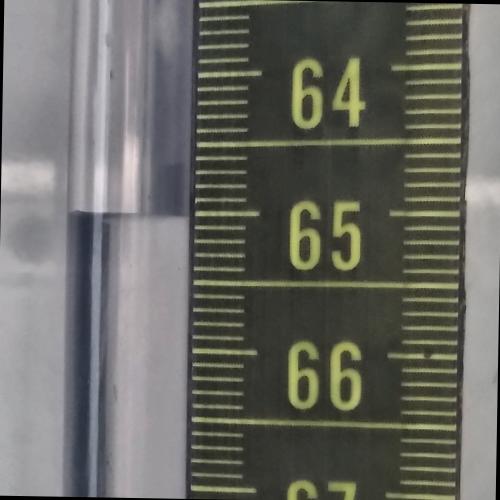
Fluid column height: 65.0 cm